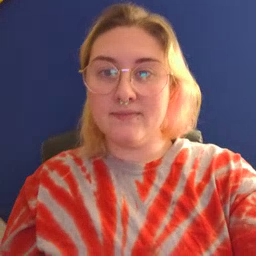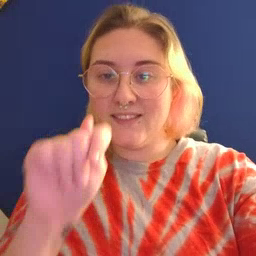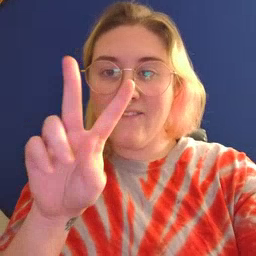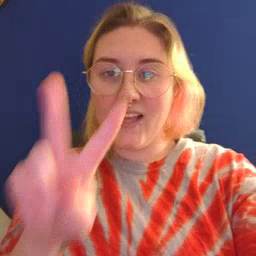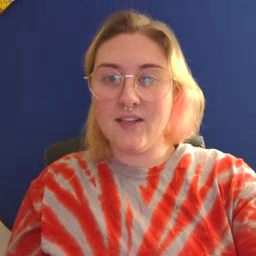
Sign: TV